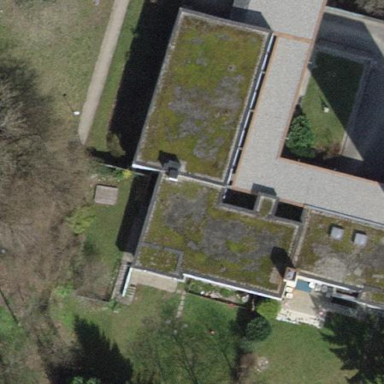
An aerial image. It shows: Beautiful church building.